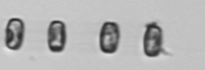
Label: Thalassiosira